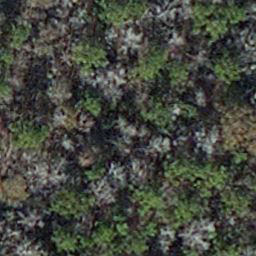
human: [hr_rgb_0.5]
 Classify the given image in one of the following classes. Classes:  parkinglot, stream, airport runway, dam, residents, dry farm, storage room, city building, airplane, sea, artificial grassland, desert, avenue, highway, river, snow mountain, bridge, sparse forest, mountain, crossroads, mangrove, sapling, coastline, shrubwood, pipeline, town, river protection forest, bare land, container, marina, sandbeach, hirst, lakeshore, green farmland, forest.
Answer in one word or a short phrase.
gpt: sapling